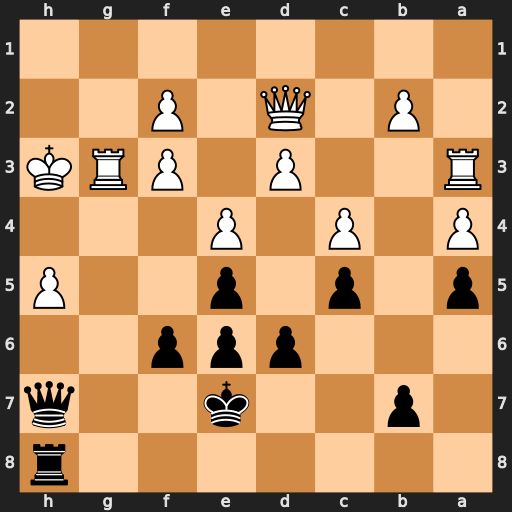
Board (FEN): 7r/1p2k2q/3ppp2/p1p1p2P/P1P1P3/R2P1PRK/1P1Q1P2/8
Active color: b
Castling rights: -
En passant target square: -
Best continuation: Qxh5+ Kg2 Qh1#